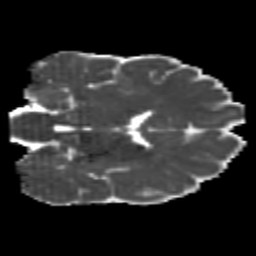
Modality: MD
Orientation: coronal
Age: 20
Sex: male
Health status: healthy
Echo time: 0.074 s